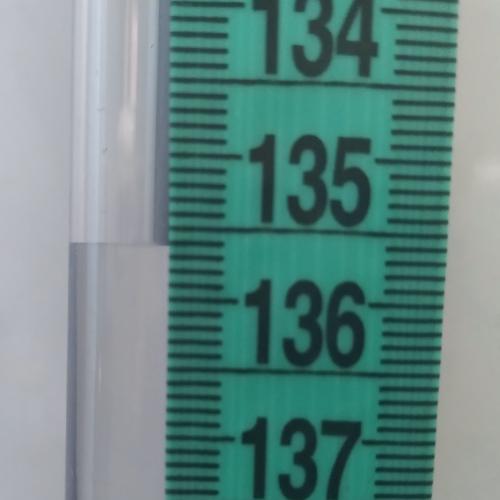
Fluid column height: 135.6 cm